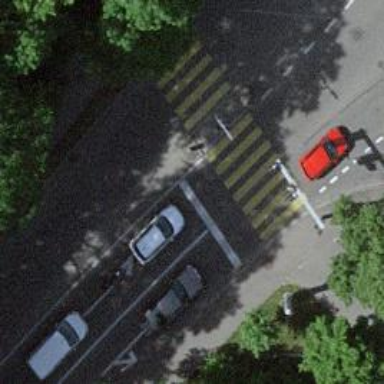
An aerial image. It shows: Crossing with traffic signals and central island.